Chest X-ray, AP view. Patient: 70 years old, sex F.
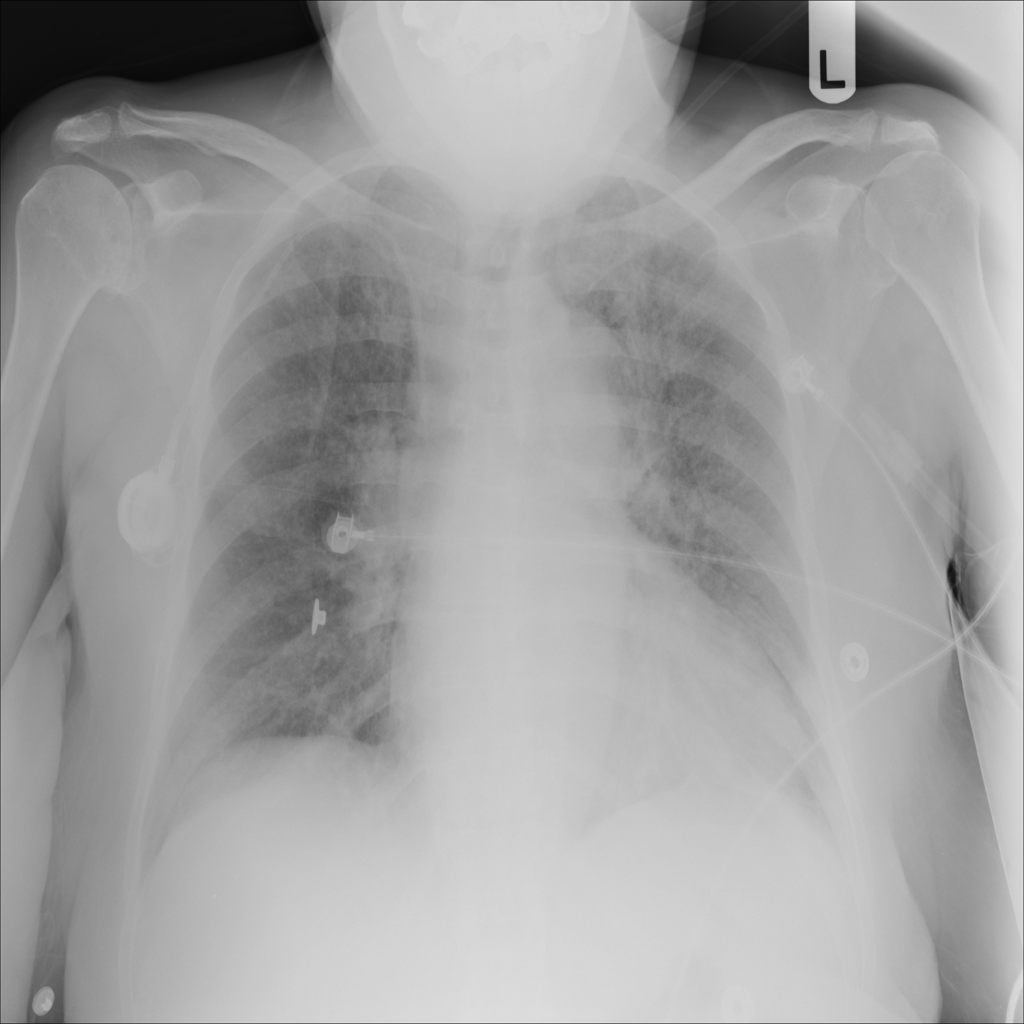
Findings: No Finding